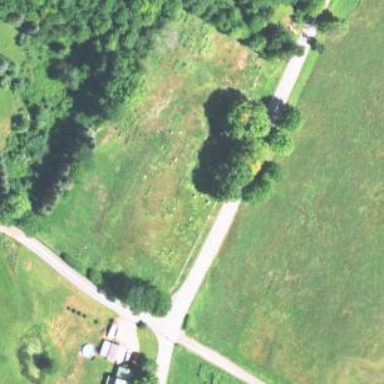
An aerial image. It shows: Cemetery that holds historical significance.